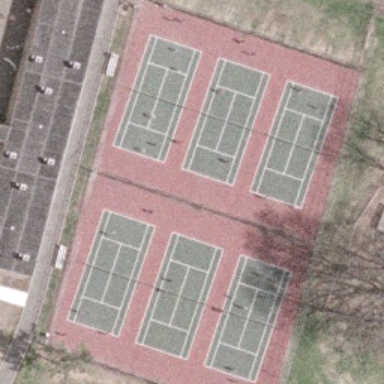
The six tennis courts are arranged in two rows with some plants .